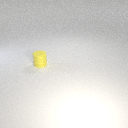
small yellow rubber cylinder